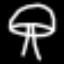
Label: mushroom